Question: First i will show you the problem, wich only happens on IE6/IE7

As you can see, when the length of the innerHtml it's not long, no problem; but when it's 'longer' the sprite set as bg image gets repeated and the text jumps to the next line...
now, the CSS
'''
.contButton {
list-style: none;
float: right;
}
.contButton p {
float: left;
display: inline; /*For ignore double margin in IE6*/
margin: 0 0 0 10px !important;
}
.contButton a {
text-decoration: none !important;
float: left;
color: #FFF;
cursor: pointer;
font-size: 14px !important;
line-height: 21px;
font-weight: bold !important;
}
.contButton span {
margin: 0px 10px 0 -10px;
padding: 3px 8px 5px 18px;
position: relative; /*To fix IE6 problem (not displaying)*/
float:left;
}
/*ESTADO NORMAL AZUL*/
.contButton p a {
background: url(../nImg/spriteBotones.png) no-repeat right -214px;
_background: url(../nImg/spriteBotones.gif) no-repeat right -214px;
color: #FFF;
}
.contButton p a span {
background: url(../nImg/spriteBotones.png) no-repeat left -214px;
_background: url(../nImg/spriteBotones.gif) no-repeat left -214px;
}
'''
And the Html:
'''
<div class="">
....
<div class="contButton mt10">
<p><a tabindex="" title="acceder" href="#"><span>ver disponibilidad</span></a></p>
</div>
...
</div>
'''
This is the bg Image.
![the sprite][2]
Tried with:
'''
<!--[if IE lte 7]>
<style type="text/css">
/*
.contNombrePrecioHtl .contButton p a{ height:20px; }
.contNombrePrecioHtl .contButton p a span{ height:20px; width:auto; } */
</style>
<![endif]-->
'''
But that didn't solve the problem...
PS: class="mt10" it's only a 'margin-top:10px;'
Any idea how to solve this for the glorious IE6/7?
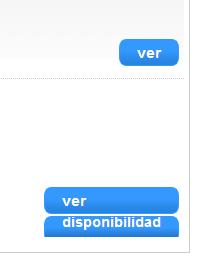
Answer: Try adding 'white-space: nowrap' to '.contButton'.